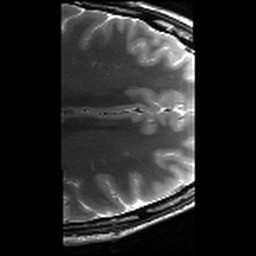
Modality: T2w
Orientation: axial
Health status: healthy
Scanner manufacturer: siemens
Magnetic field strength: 3 T
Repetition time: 8.02 s
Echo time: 0.08 s